Question: '''
ggplot(int_times,aes(x=-stim ,y=num,colour=gene)) +
scale_y_continuous(breaks=int_times$num,labels=int_times$gene) +
geom_segment(aes(xend=stim,ystart=num,yend=num),size=5) +
xlab('IW (min)') +
ylab('Genes') +
opts(title='multi')
'''
int_times:
'''
gene lag stim num
Pcsk1 46.53 173.53 1
serpin2 83.00 208.02 2
Bdnf 33.00 277.02 3
Fosl2 49.00 266.03 4
Pax1 33.59 243.56 5
Acan 188.49 70.30 6
Pthlh 50.00 271.45 7
Crh 35.00 359.06 8
'''
this is what I have right now

what I would like though is for the y values 'stim' to start at their corresponding 'lag' instead of all starting at 0.
i thought you could just do a xstart=lag in aes() of geom_segment, but that isn't working for me.
any help?
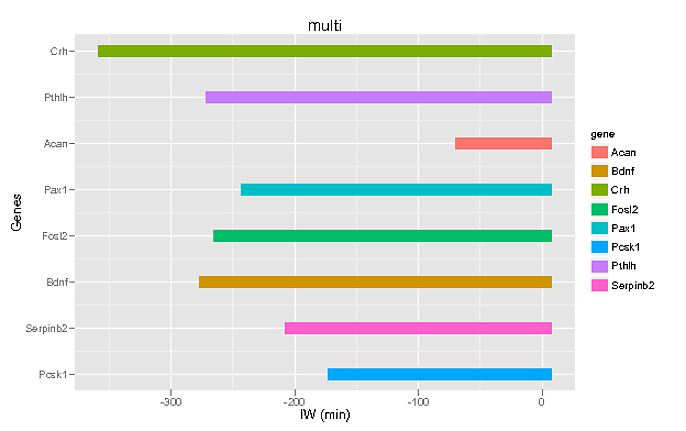
Answer: Try this (I named the data something different when I imported it):
'''
ggplot(dat,aes(x=-stim ,y=num,colour=gene)) +
scale_y_continuous(breaks=dat$num,labels=dat$gene) +
geom_segment(aes(xend=lag,ystart=num,yend=num),size=5) +
xlab('IW (min)') +
ylab('Genes') +
opts(title='multi')
'''

But it's still very unclear from your question what you intend. You refer to the start and end 'y' values, but surely you mean 'x'? The start values for the bars are being inherited from the '-stim' passed to 'x' in 'ggplot'. I simply passed 'lag' as the end points.
If you really want the bars to start at 'lag', then you should remove 'x = -stim' from 'ggplot' and simply pass start and end values in 'geom_segment'. (In fact, that probably a good idea in general.)